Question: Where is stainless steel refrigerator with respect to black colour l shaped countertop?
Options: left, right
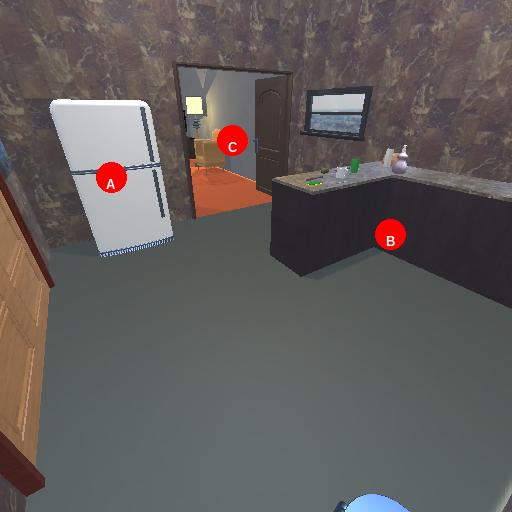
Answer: left